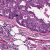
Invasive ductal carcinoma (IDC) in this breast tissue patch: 0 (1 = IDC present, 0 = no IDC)